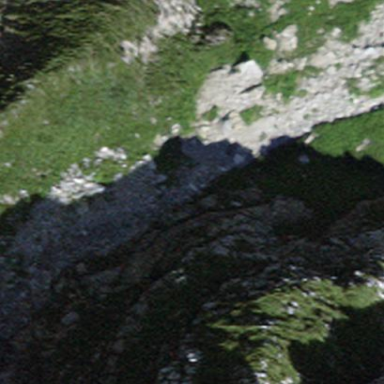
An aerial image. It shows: Natural scree.